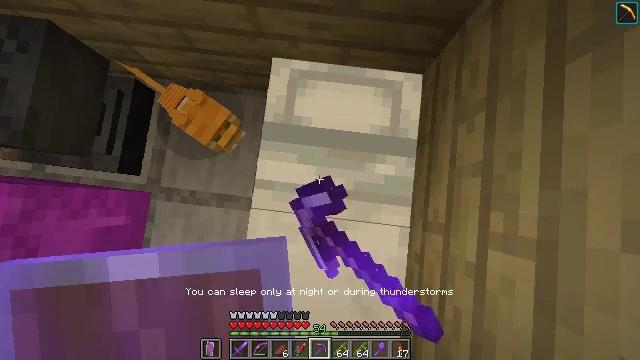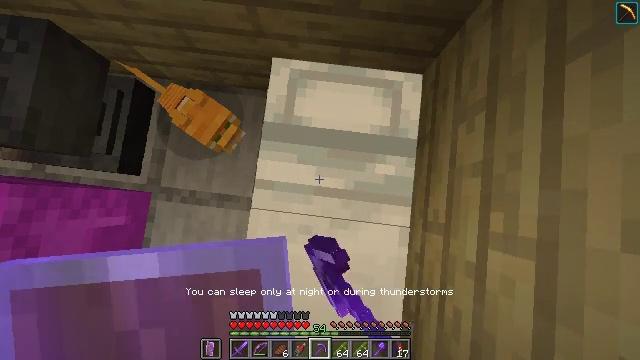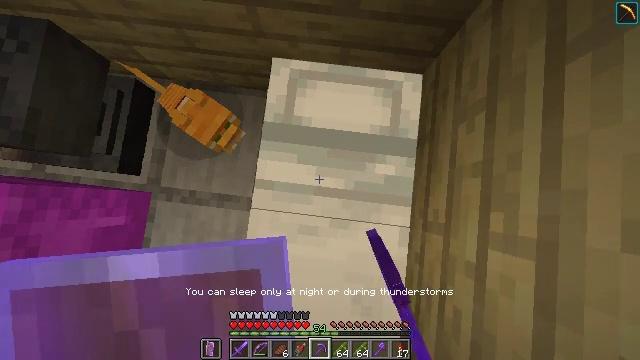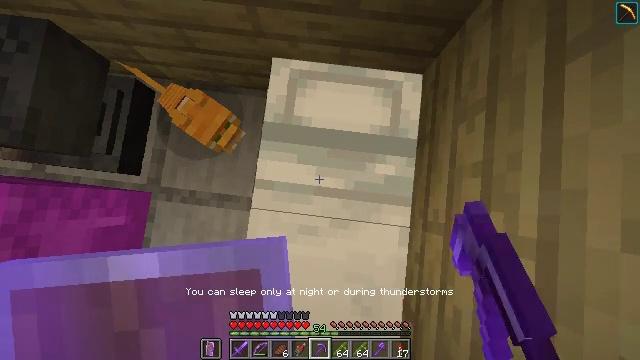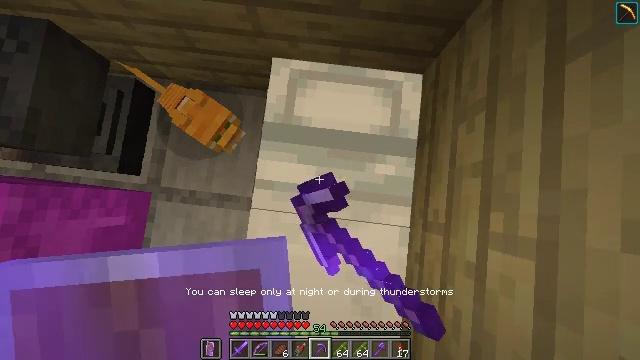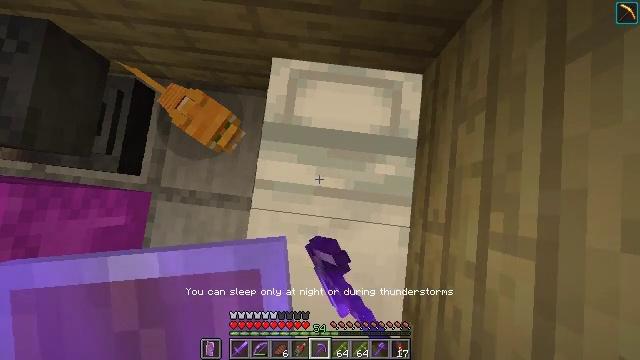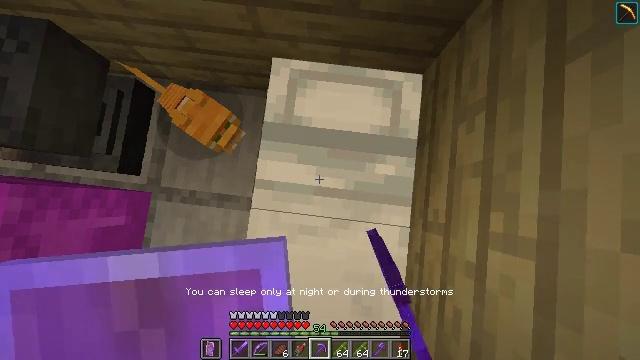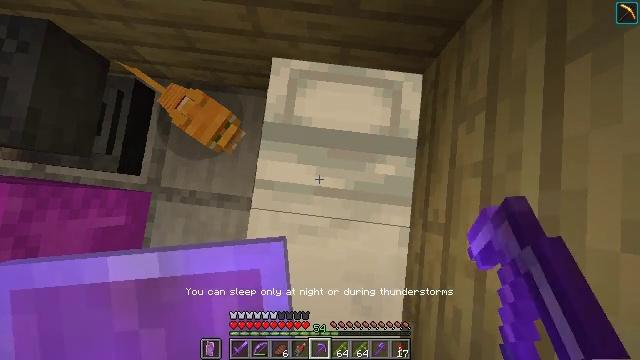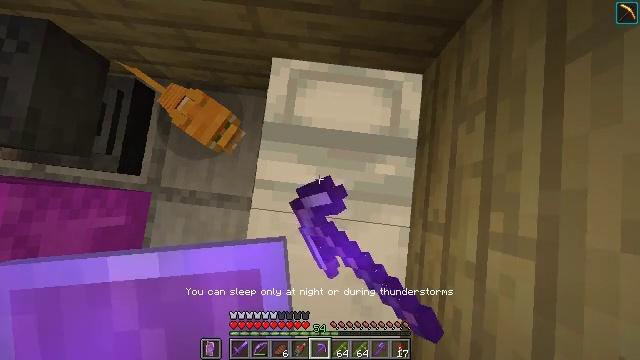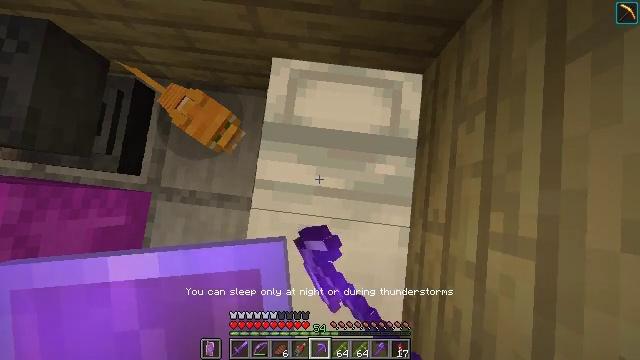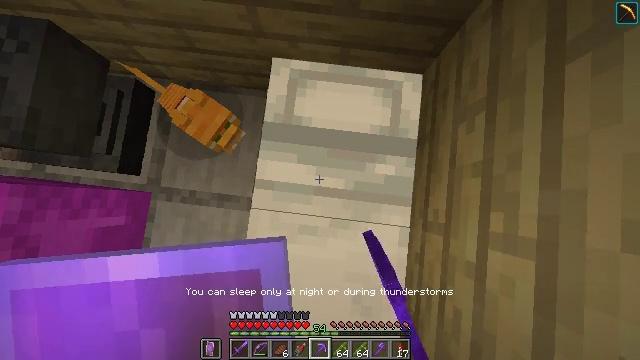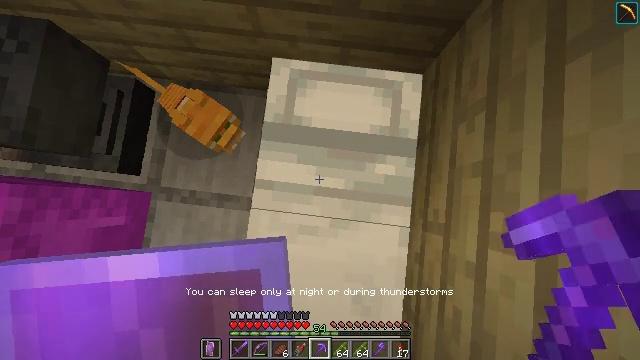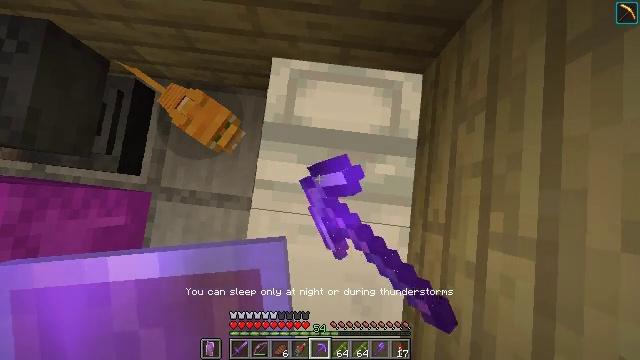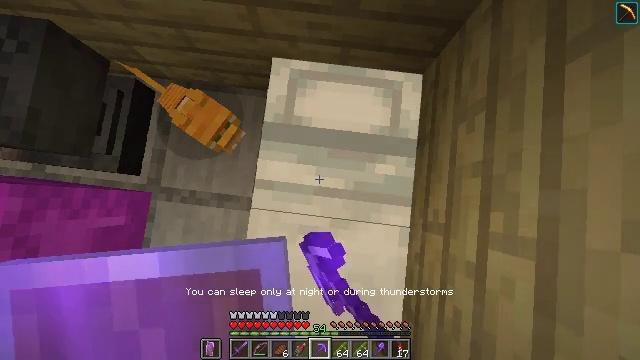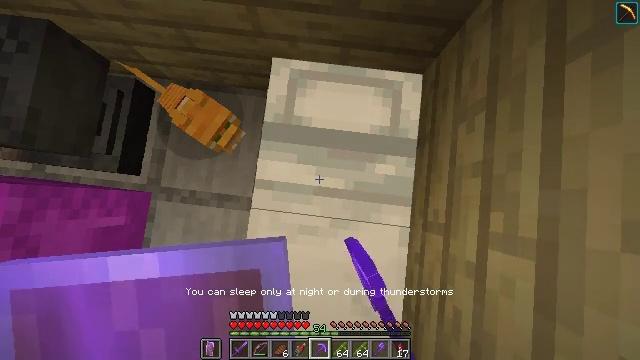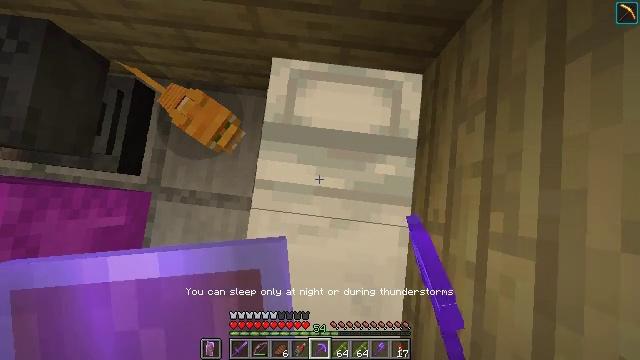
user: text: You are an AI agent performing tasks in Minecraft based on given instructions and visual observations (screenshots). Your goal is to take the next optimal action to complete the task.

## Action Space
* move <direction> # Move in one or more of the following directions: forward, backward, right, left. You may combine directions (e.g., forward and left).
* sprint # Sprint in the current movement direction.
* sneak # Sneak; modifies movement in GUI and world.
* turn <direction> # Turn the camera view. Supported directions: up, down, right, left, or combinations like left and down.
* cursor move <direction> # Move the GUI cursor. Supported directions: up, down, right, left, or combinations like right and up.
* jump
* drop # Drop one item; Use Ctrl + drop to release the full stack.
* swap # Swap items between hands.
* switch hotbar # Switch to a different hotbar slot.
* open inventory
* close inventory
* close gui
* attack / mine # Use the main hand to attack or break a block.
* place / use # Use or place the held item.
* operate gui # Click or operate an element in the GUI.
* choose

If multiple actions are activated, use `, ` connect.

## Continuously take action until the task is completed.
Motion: motion action
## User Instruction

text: Chop down the spruce log.
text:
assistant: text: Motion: use / place
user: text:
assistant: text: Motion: use / place
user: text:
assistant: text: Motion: use / place
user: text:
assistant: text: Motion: use / place
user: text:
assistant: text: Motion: use / place
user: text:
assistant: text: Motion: use / place
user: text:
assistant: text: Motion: use / place
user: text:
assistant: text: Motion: use / place
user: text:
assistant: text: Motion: use / place
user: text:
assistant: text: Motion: use / place
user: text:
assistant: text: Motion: use / place
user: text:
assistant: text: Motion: use / place
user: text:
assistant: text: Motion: use / place
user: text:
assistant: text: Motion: use / place
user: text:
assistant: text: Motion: use / place
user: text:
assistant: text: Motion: use / place
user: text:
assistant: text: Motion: use / place
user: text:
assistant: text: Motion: use / place
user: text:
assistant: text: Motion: use / place
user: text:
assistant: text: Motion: use / place
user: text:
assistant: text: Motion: use / place
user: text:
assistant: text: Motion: use / place
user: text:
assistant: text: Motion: use / place
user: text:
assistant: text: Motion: use / place
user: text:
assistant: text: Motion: use / place
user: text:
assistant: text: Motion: use / place
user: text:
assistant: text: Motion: use / place
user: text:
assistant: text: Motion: use / place
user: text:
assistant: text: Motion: use / place
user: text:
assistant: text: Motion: use / place